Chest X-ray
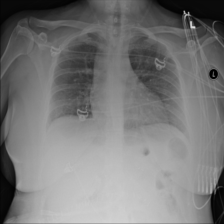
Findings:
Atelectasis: negative
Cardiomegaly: negative
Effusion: negative
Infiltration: negative
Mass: negative
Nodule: negative
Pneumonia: negative
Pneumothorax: negative
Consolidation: negative
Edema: negative
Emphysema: negative
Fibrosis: negative
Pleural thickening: negative
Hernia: negative